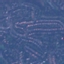
Land use / land cover class: Residential